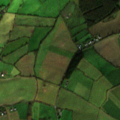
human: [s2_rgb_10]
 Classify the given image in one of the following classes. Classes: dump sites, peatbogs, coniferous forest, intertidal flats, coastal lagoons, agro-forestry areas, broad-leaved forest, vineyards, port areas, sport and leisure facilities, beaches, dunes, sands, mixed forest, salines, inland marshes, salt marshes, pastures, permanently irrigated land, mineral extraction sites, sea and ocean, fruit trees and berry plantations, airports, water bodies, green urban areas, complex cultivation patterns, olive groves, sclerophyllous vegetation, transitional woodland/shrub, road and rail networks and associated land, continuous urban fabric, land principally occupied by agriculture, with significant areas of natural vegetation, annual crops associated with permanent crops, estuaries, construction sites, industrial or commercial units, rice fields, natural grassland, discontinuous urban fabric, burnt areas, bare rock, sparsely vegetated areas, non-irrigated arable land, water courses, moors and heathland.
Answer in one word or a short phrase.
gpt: non-irrigated arable land, pastures